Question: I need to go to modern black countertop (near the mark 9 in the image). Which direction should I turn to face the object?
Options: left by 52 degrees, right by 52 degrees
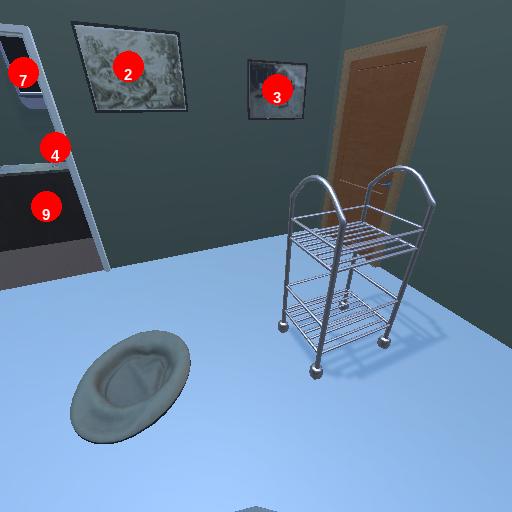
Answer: left by 52 degrees